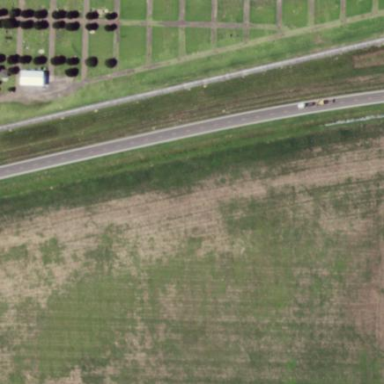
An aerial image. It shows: Grave yard.